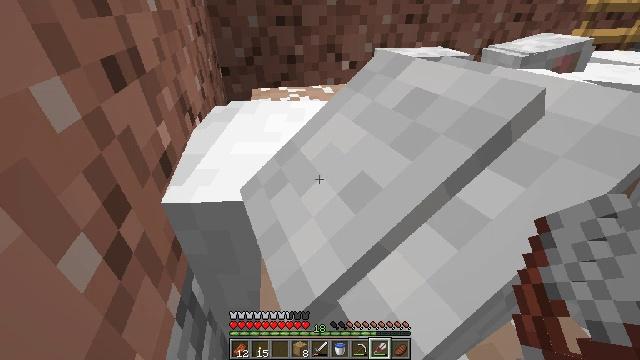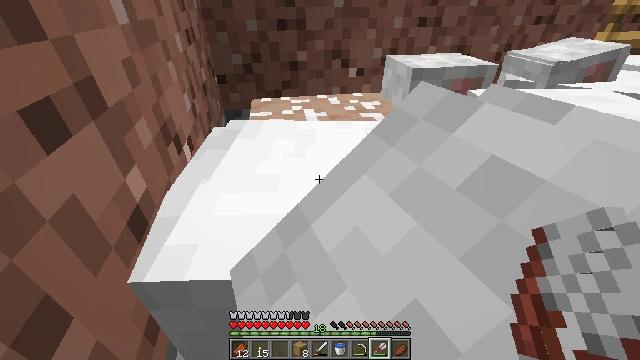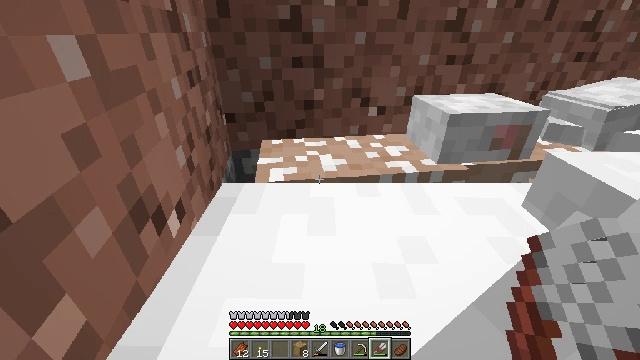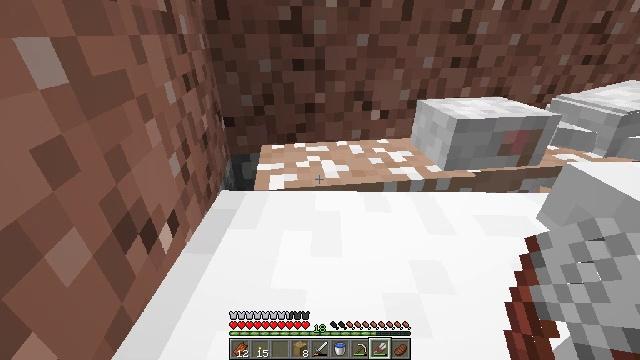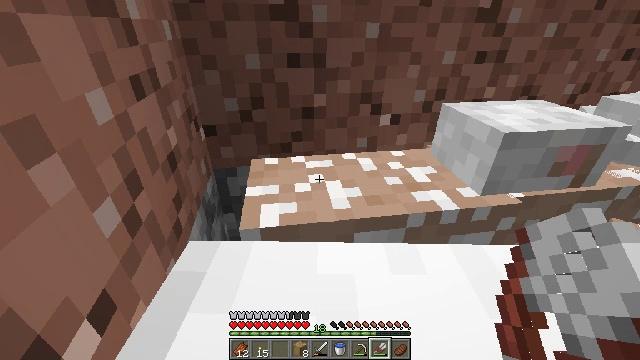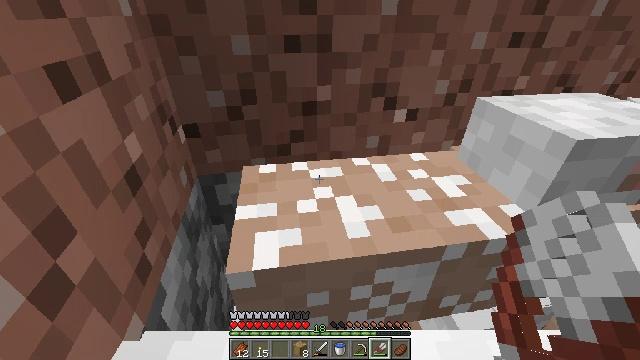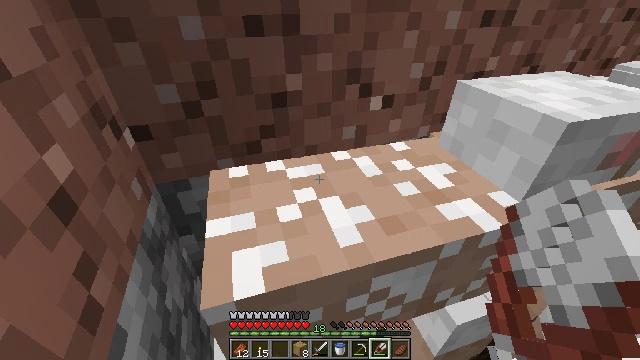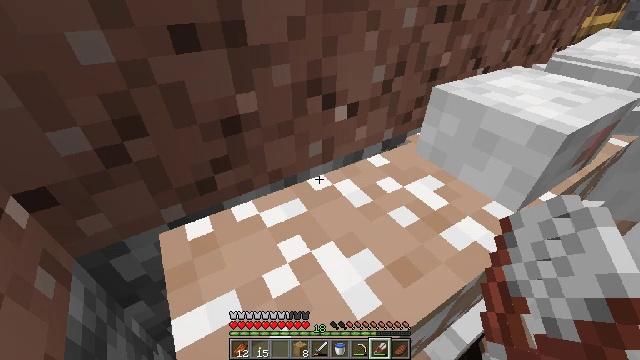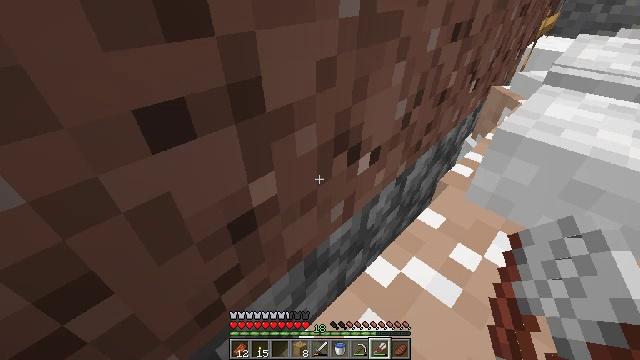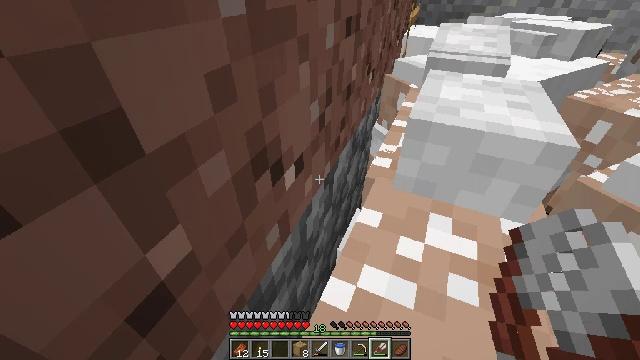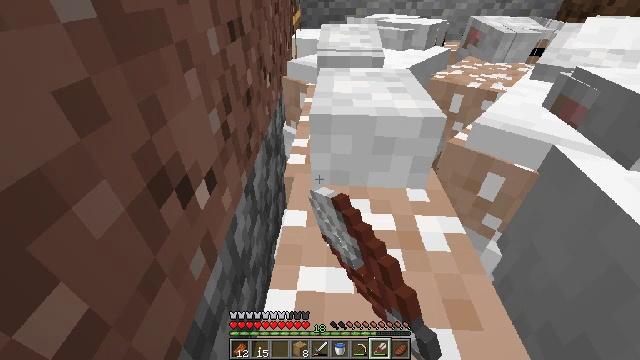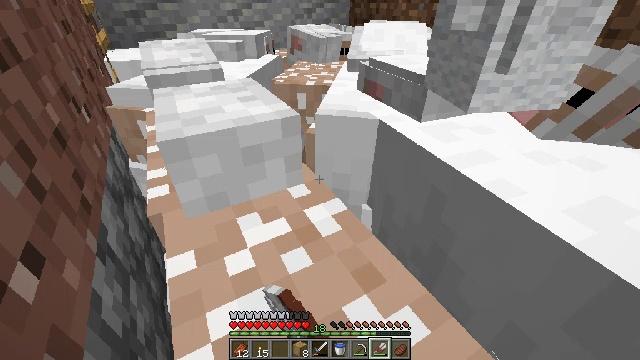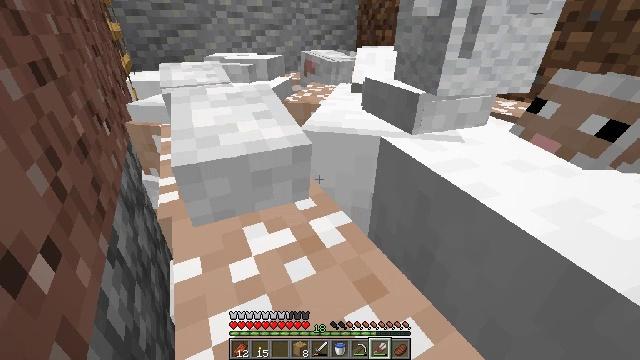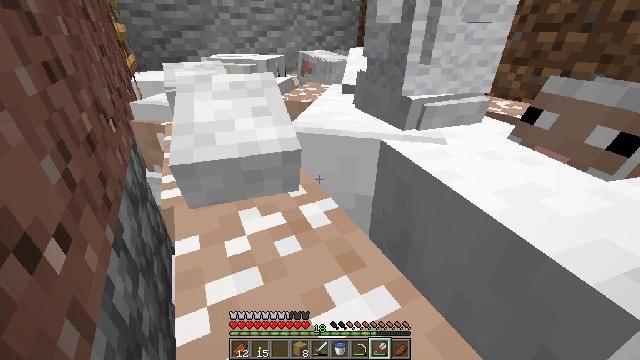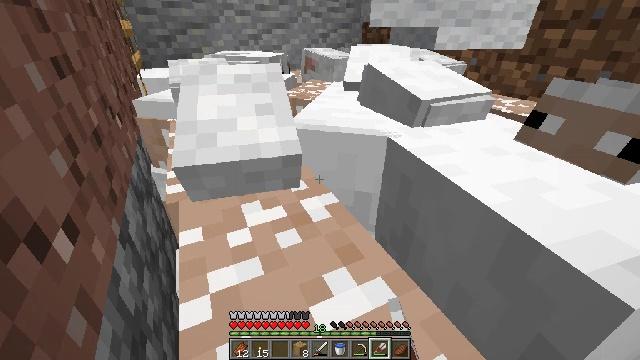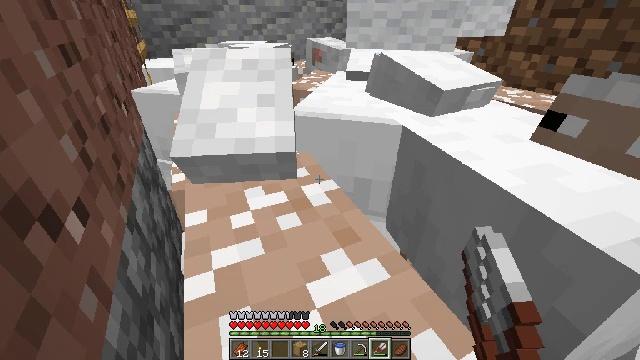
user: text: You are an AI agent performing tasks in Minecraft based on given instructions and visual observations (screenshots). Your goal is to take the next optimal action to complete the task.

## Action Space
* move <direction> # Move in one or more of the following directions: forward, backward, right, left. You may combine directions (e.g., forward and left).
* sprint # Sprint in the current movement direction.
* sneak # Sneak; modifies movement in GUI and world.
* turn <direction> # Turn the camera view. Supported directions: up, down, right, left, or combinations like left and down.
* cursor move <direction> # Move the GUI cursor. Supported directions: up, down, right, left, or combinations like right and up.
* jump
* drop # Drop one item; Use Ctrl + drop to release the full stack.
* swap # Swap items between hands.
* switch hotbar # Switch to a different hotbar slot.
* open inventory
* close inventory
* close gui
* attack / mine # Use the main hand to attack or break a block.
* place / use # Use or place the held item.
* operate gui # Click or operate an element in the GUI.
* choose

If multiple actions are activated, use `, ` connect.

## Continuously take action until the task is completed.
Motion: motion action
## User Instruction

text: Smelt a cooked beef.
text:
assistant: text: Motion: move forward, use / place
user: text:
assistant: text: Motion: move forward, turn left and up, use / place
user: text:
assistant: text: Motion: move forward, use / place
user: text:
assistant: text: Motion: move forward, turn right and down, use / place
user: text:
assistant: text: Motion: move forward, turn down, use / place
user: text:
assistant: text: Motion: move forward, turn right and down, use / place
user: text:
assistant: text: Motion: move forward, turn right and down, use / place
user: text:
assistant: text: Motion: move forward, turn right, use / place
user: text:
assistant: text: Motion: move forward, turn right, use / place
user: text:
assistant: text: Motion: turn right and up, use / place
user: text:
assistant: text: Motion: turn right and up, use / place
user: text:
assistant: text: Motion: turn left and up, use / place
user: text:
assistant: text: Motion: use / place
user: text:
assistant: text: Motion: use / place
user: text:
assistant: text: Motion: turn left and down, use / place
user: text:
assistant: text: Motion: turn right and up, use / place
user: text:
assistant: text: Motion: turn right and down, use / place
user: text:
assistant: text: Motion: turn right, use / place
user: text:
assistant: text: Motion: turn right, use / place
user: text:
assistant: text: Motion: turn right, use / place
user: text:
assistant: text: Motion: turn right and up, use / place
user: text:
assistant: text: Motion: use / place
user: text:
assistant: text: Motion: use / place
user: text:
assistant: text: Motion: use / place
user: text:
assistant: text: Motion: turn left, use / place
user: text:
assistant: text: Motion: move forward, turn left, use / place
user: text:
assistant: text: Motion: move forward, turn left, use / place
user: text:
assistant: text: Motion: move forward, use / place
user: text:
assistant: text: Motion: move forward, use / place
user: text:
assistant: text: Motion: move forward, turn left and down, use / place